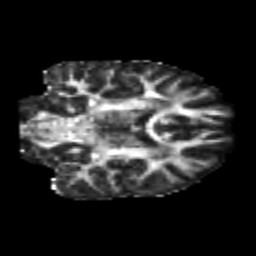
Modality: FA
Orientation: coronal
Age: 21
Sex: female
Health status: healthy
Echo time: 0.074 s